Aerial crown-view tile of a tropical tree (Barro Colorado Island, Panama), acquired 20250124:
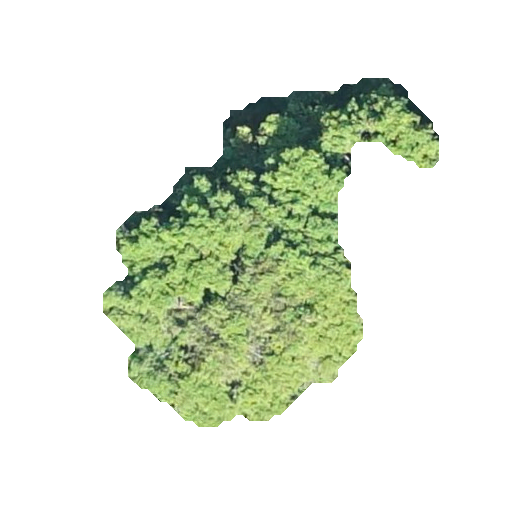
Species: Sloanea terniflora
GBIF accepted scientific name: Sloanea terniflora
Crown area: 96.918 m²